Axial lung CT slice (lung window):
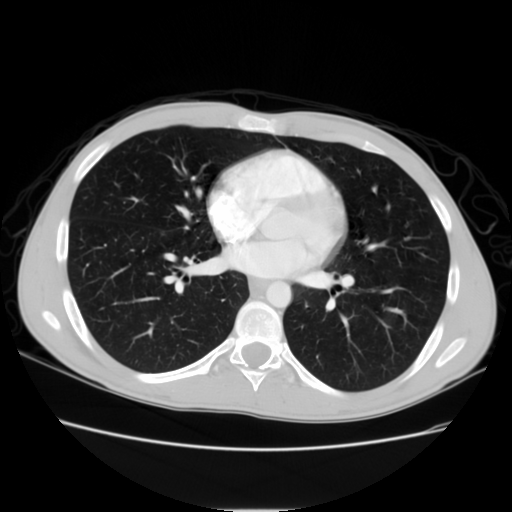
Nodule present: no